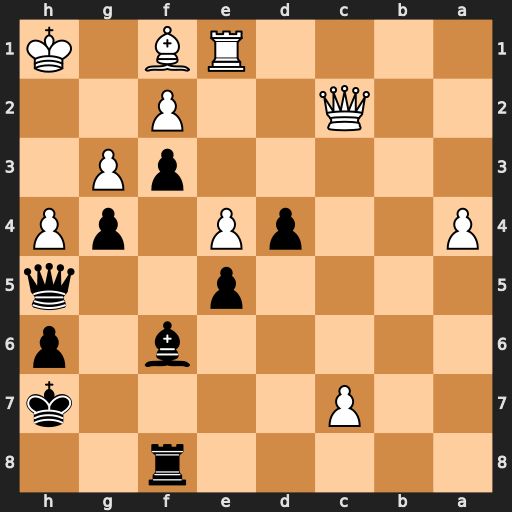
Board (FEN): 5r2/2P4k/5b1p/4p2q/P2pP1pP/5pP1/2Q2P2/4RB1K
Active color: b
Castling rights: -
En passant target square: -
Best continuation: Bxh4 Kg1 Bxg3 fxg3 f2+ Qxf2 Rxf2 Kxf2 Qf7+ Kg1 Qxc7